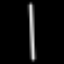
Label: line